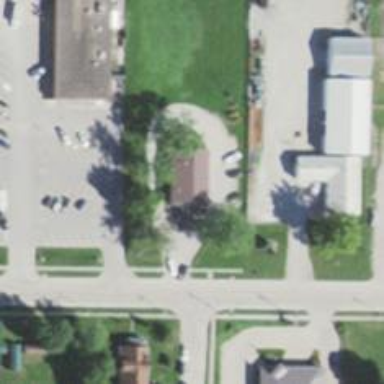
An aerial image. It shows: Veterinary facility.